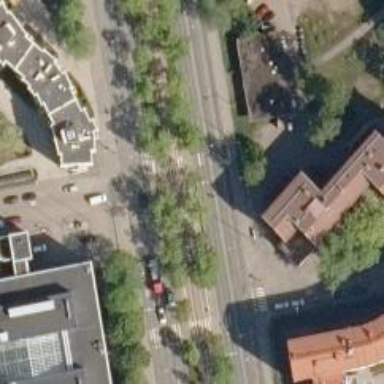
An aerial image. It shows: Tram railway with separate physical segregation. The railway is electrified with contact line.